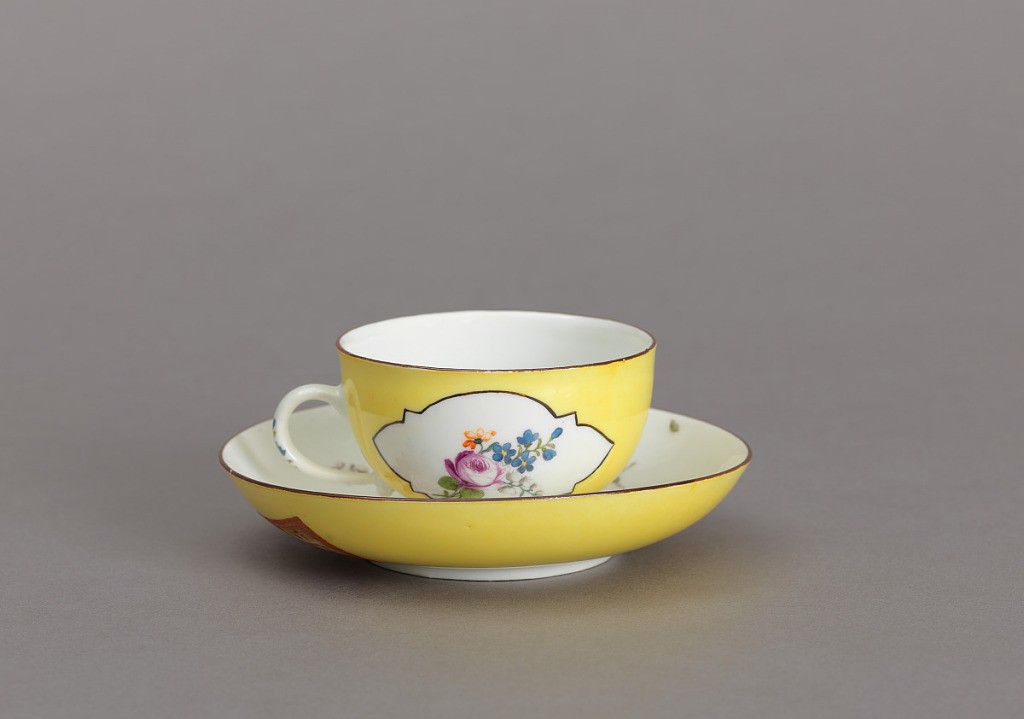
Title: Cup and Saucer
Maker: Meissen Porcelain Manufactory, German, active from 1710 to the present
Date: mid- 18th century
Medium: hard paste porcelain, vitreous enamel
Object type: cup and saucer
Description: Cup with simple loop handle; saucer deep, with curved sides.  Inside of cup and saucer white, with scattered flowers; outside of cup and underside of rim of saucer yellow, with white reserve panels, on cup, in which are flowers.  Edges of cup and saucer brown.